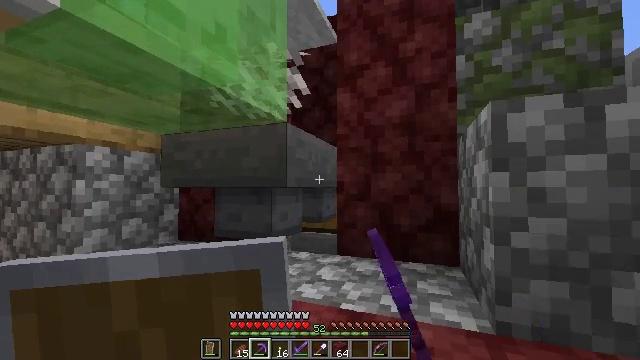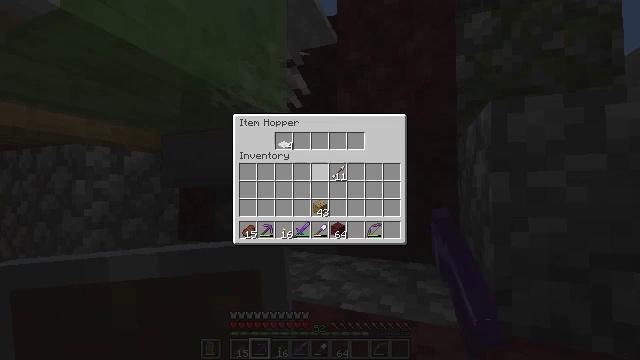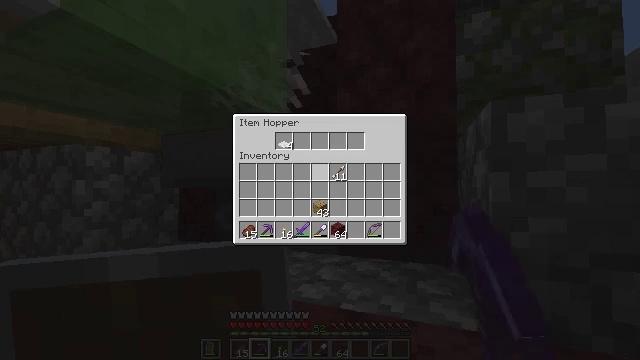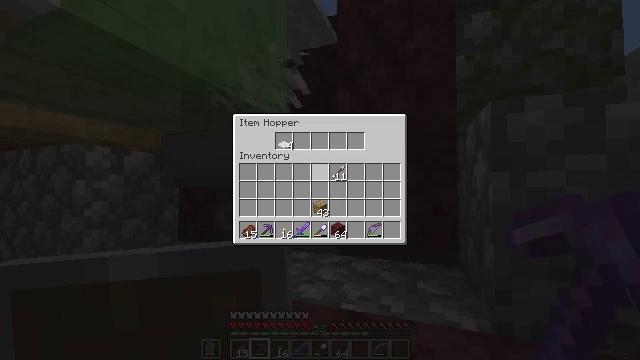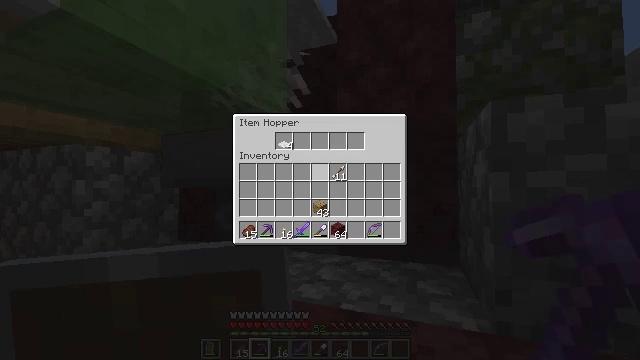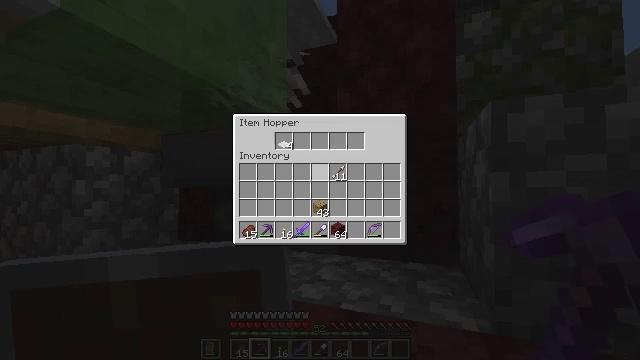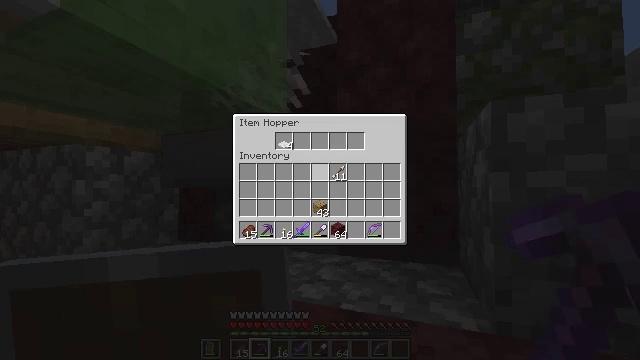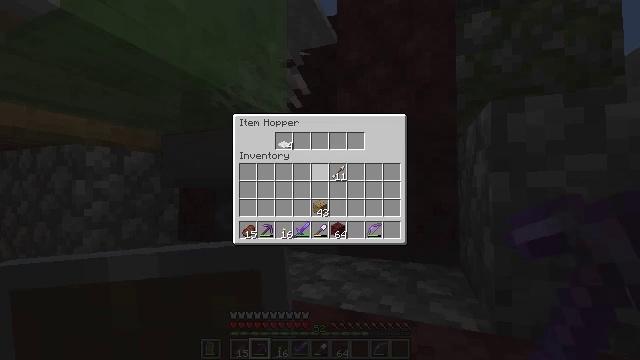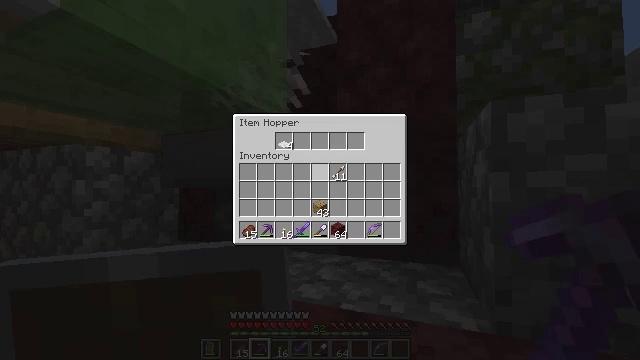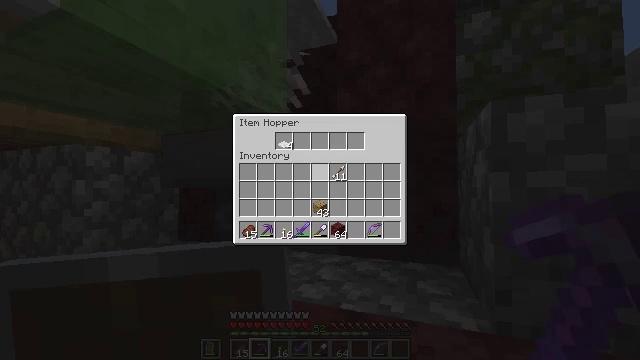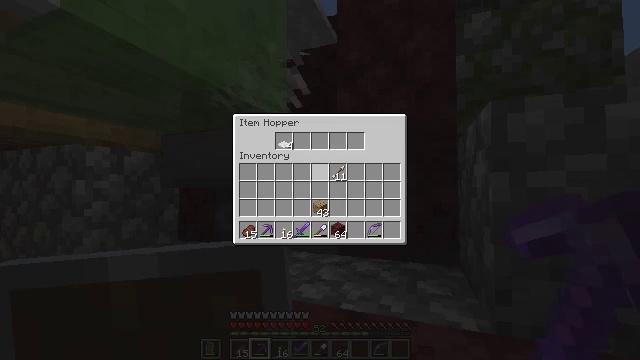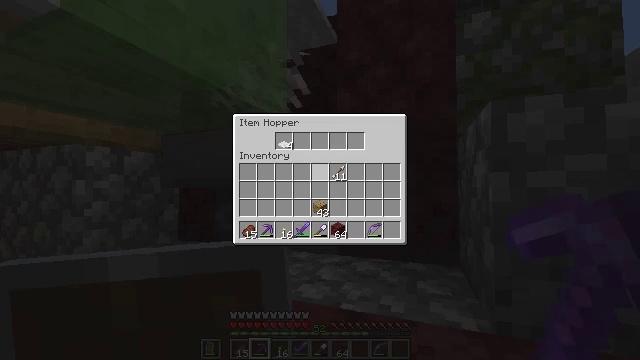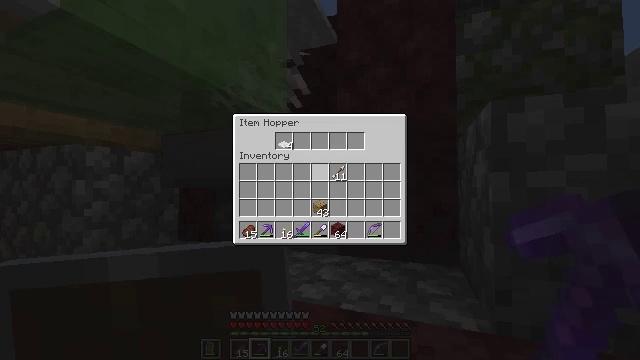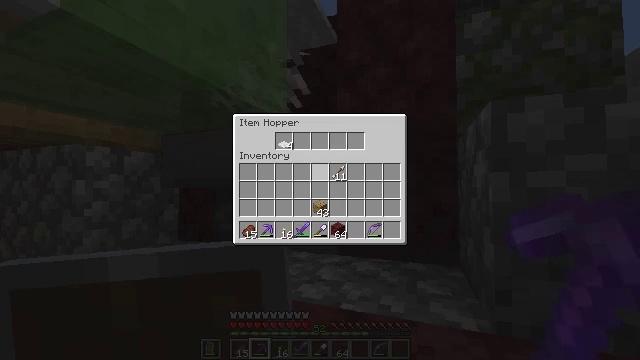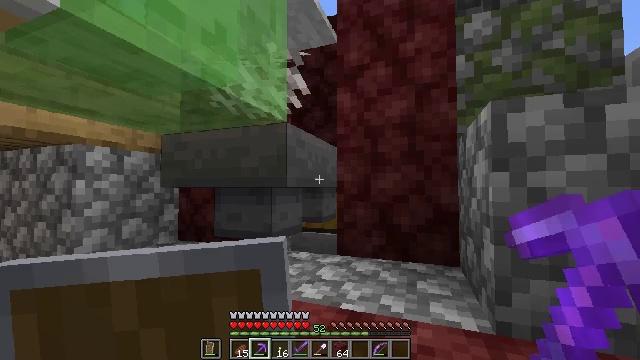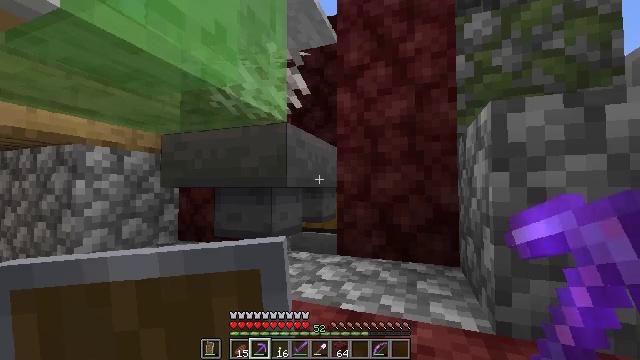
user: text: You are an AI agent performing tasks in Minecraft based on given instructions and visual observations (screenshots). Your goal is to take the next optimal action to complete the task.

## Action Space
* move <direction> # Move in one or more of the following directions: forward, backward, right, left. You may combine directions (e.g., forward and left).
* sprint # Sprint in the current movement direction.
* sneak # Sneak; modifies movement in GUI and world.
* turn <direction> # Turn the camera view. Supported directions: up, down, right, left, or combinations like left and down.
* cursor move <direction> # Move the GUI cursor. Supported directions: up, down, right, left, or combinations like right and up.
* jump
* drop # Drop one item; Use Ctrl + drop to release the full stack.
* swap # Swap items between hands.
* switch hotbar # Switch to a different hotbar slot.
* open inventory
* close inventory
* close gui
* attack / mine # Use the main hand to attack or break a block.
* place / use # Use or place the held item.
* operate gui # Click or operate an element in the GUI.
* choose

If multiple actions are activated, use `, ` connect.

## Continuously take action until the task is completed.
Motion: motion action
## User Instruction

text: Use gold ingot to craft a gold nugget.
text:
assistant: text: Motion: no_op
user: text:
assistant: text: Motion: no_op
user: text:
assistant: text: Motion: no_op
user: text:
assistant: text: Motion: no_op
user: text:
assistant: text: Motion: no_op
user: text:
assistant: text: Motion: no_op
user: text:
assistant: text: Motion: no_op
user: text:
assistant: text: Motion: no_op
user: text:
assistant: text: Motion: no_op
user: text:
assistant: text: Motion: no_op
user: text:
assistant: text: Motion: no_op
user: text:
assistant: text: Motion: no_op
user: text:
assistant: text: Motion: no_op
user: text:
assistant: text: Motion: close inventory
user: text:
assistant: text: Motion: close inventory
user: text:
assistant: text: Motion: no_op
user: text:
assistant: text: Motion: no_op
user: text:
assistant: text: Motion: move right
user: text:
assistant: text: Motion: move right
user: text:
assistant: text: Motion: move right
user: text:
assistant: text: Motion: no_op
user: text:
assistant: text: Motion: no_op
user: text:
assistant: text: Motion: no_op
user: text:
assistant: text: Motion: no_op
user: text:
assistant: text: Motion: no_op
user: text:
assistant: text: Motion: no_op
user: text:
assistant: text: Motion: no_op
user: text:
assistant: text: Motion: no_op
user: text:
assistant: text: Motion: no_op
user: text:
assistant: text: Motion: no_op